The plot is a Morlet-wavelet scalogram of a rotor-rig vibration measurement. Based on the visible evidence, which rotor condition applies: normal, misalignment, unbalance, looseness?
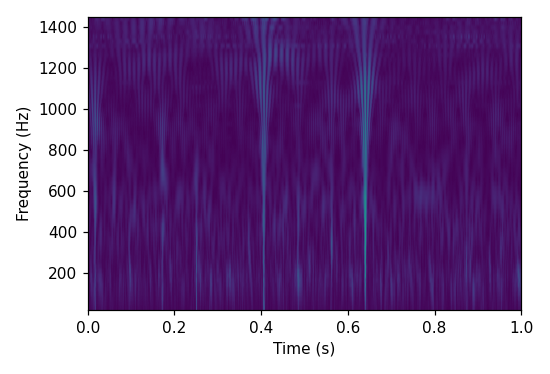
Answer: normal